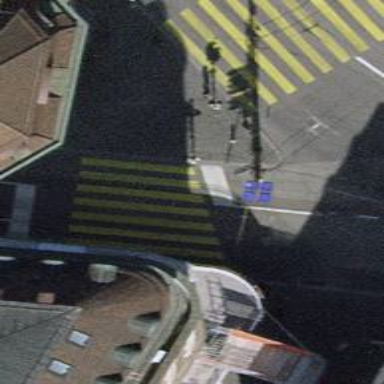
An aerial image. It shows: Road crossing with traffic signals.